Interaction volume radius: 5 \u00c5
Interaction volume height: 10 \u00c5
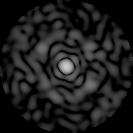
Disorder parameter: 0.8752